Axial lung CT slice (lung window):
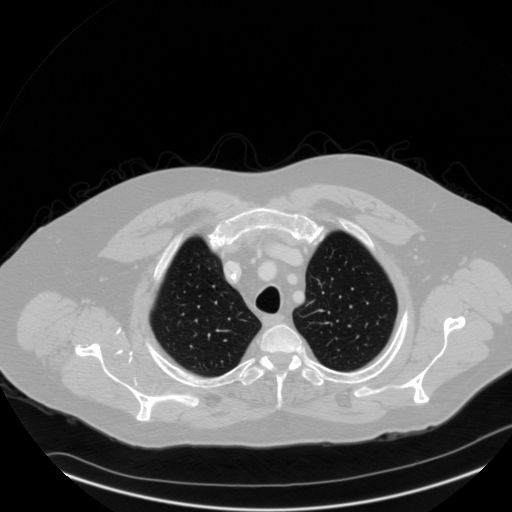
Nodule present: no